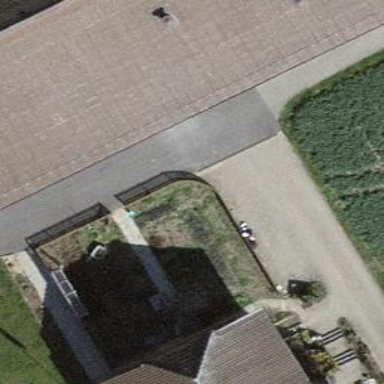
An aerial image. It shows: Farm.